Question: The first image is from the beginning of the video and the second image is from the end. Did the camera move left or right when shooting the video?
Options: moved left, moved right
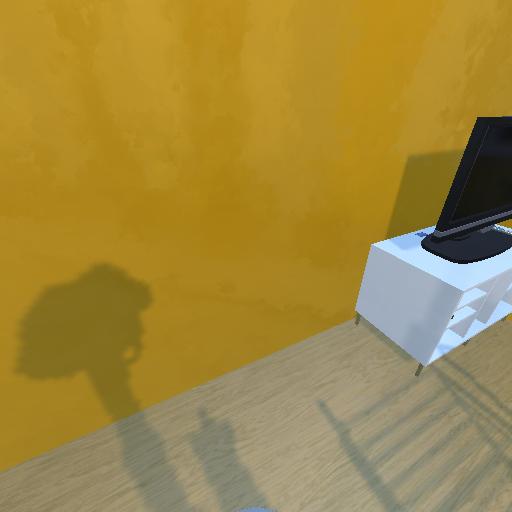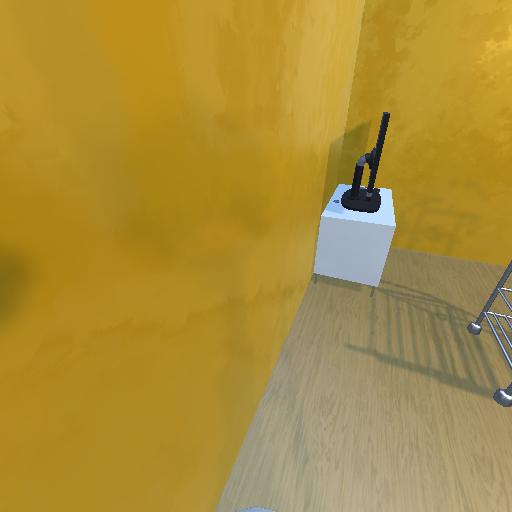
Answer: moved left